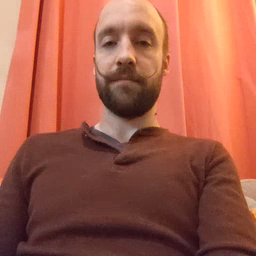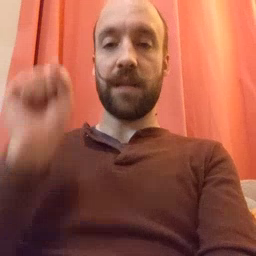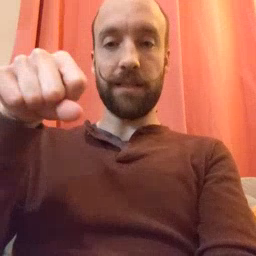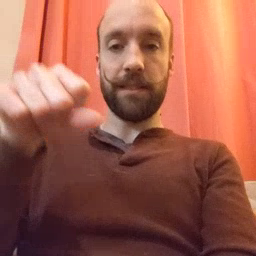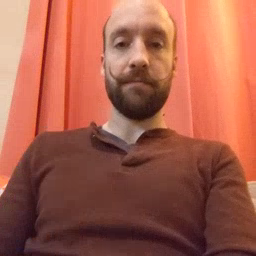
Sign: yes